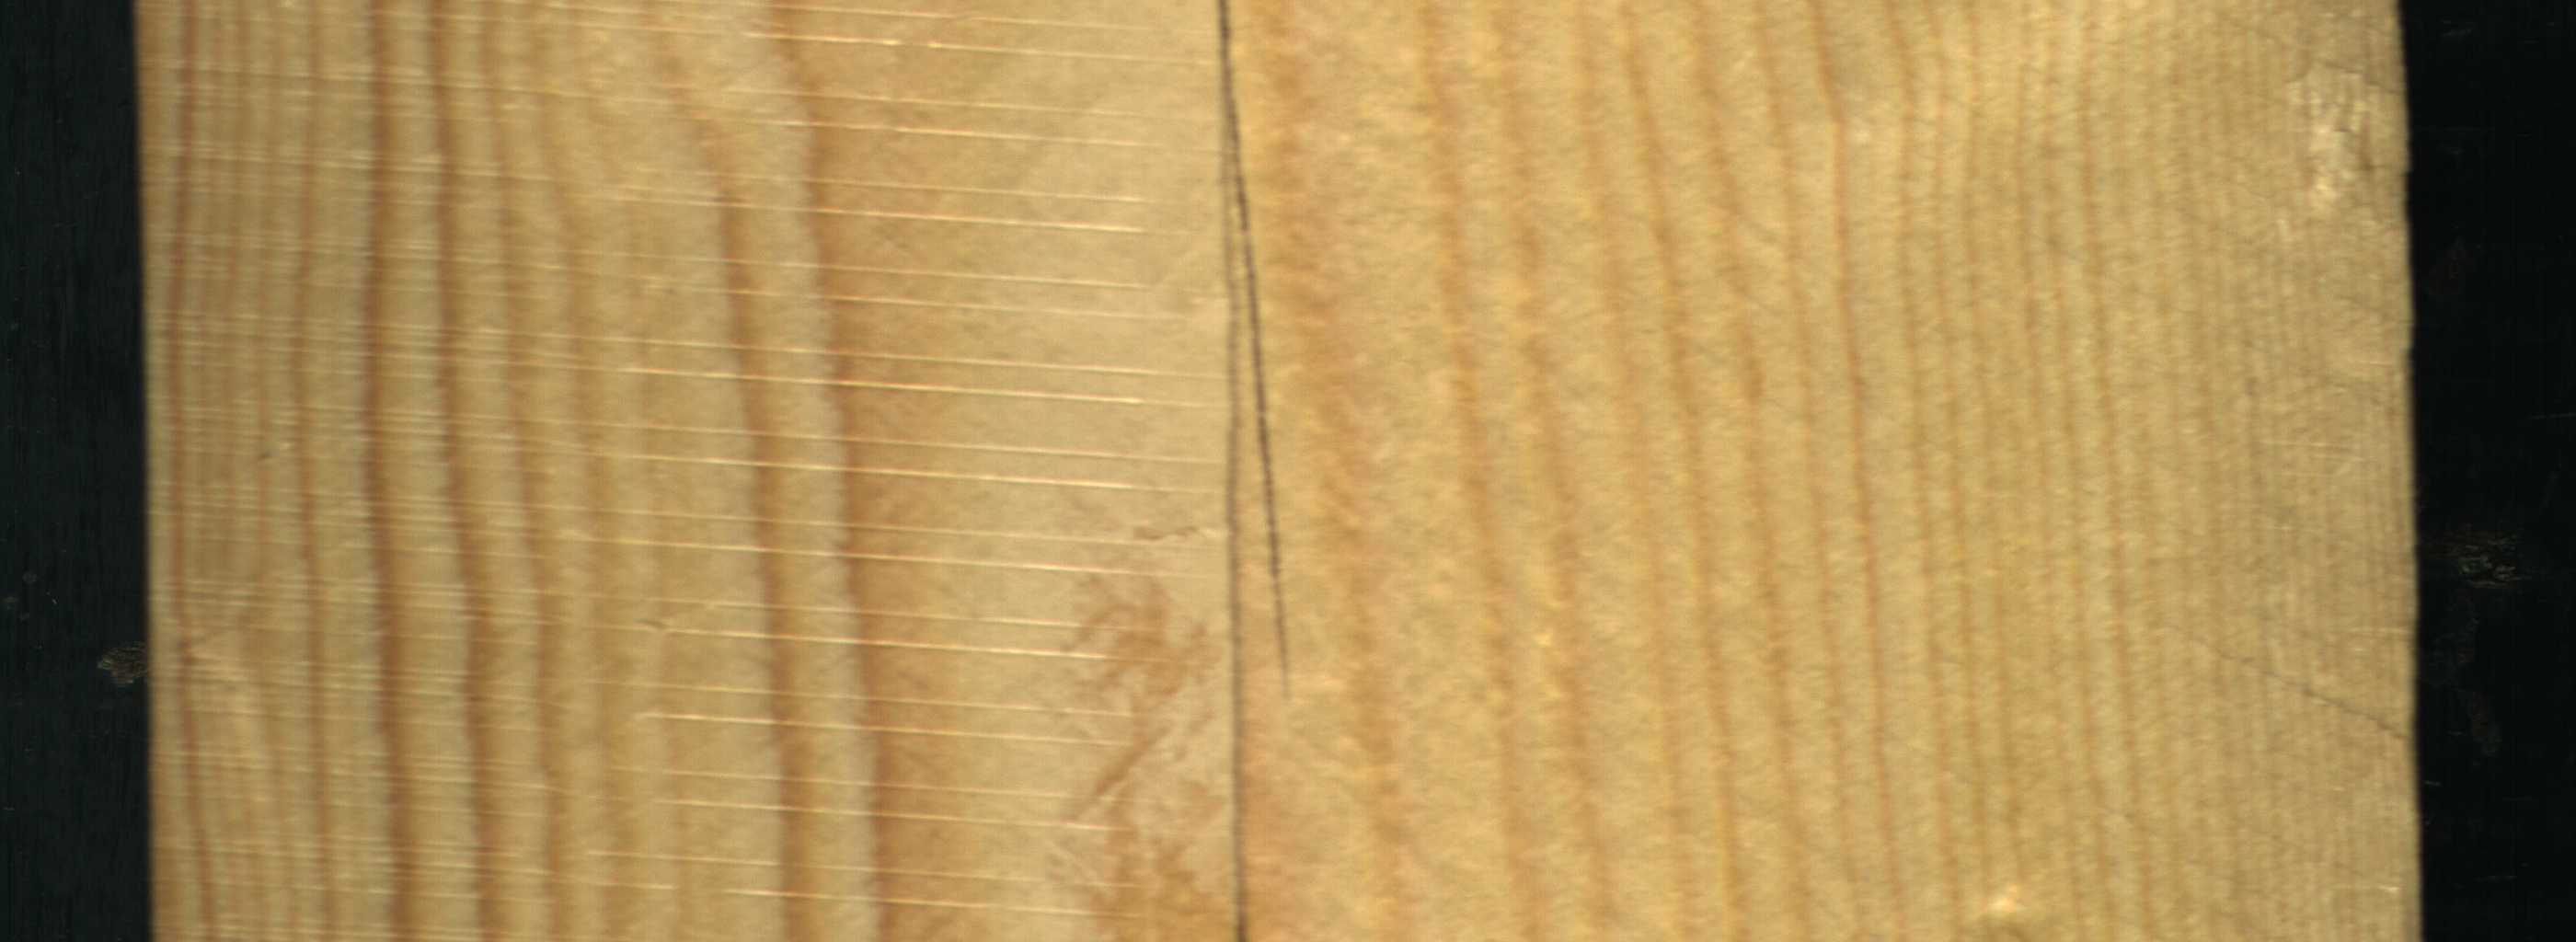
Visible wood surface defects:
Crack